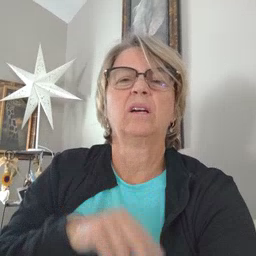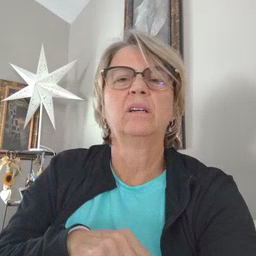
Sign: stuck